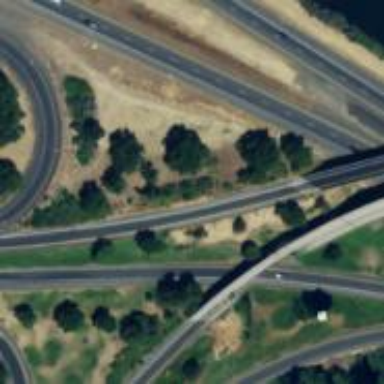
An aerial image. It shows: Motorway.